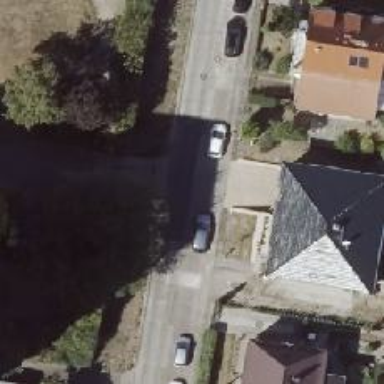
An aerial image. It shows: Driveway leading to service road.